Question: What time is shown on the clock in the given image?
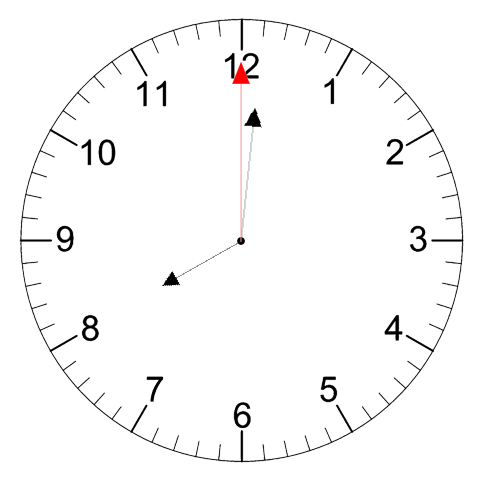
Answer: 08:01:00